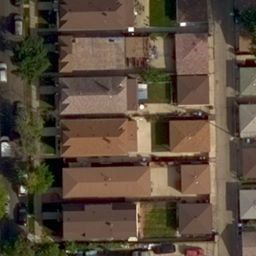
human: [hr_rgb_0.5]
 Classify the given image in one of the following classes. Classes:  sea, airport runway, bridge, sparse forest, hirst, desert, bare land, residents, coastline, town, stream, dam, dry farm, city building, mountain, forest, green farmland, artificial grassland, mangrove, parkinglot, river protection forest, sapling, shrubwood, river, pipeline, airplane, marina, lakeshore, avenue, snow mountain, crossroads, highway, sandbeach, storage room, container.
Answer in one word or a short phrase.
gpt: residents